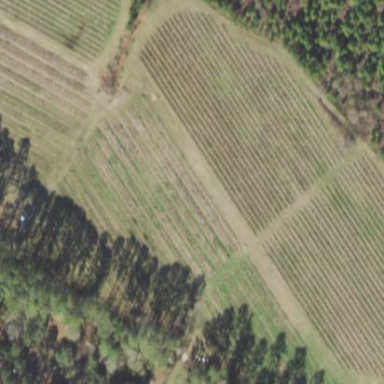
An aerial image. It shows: Plant nursery cultivating trees.